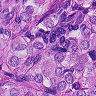
Metastatic tissue present: yes